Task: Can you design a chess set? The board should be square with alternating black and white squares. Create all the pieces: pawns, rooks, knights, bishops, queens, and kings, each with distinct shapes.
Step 3534:
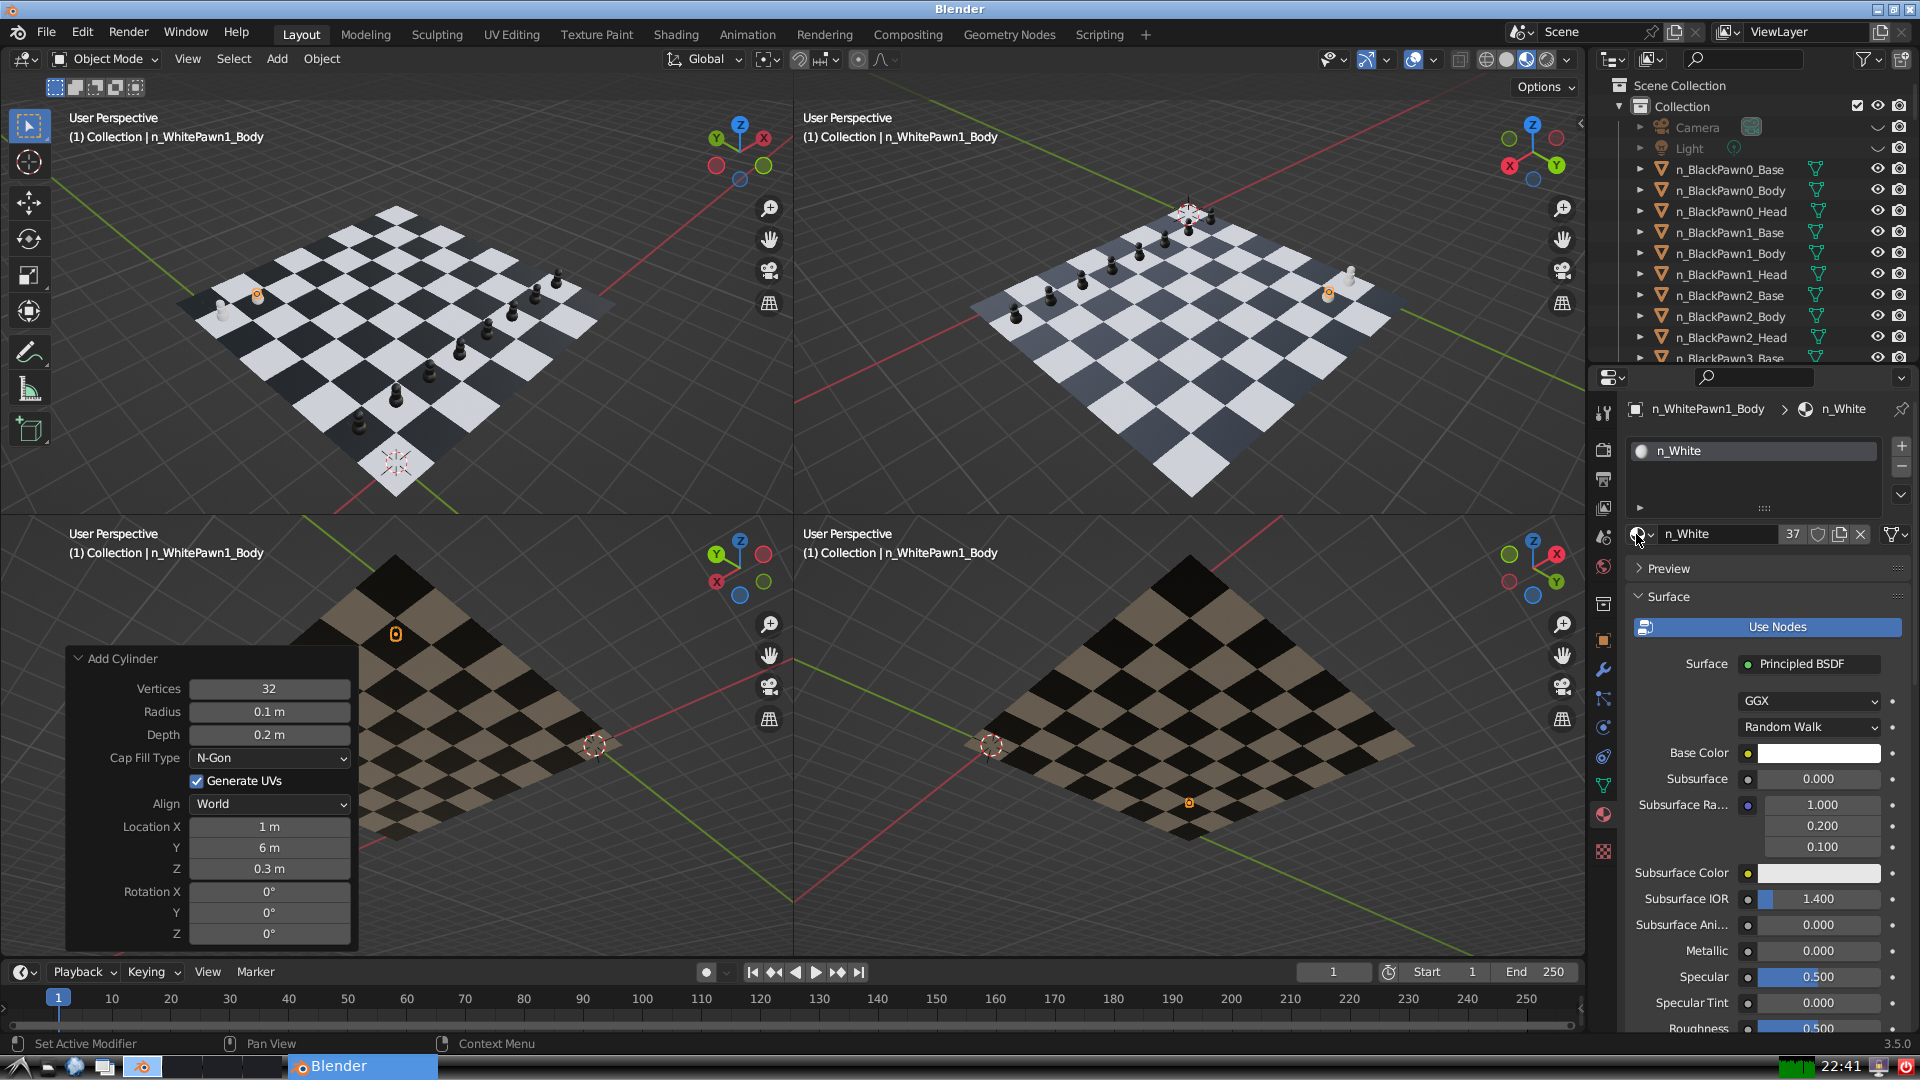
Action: {"mouse_move": [278, 58]}